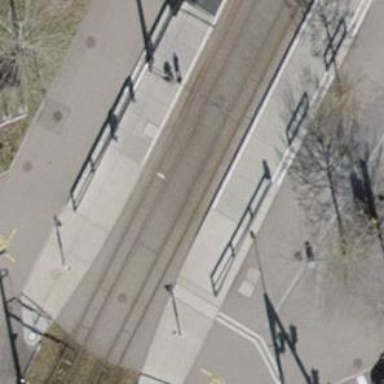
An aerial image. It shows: Tram stop with public transport stop position for trams.